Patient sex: M
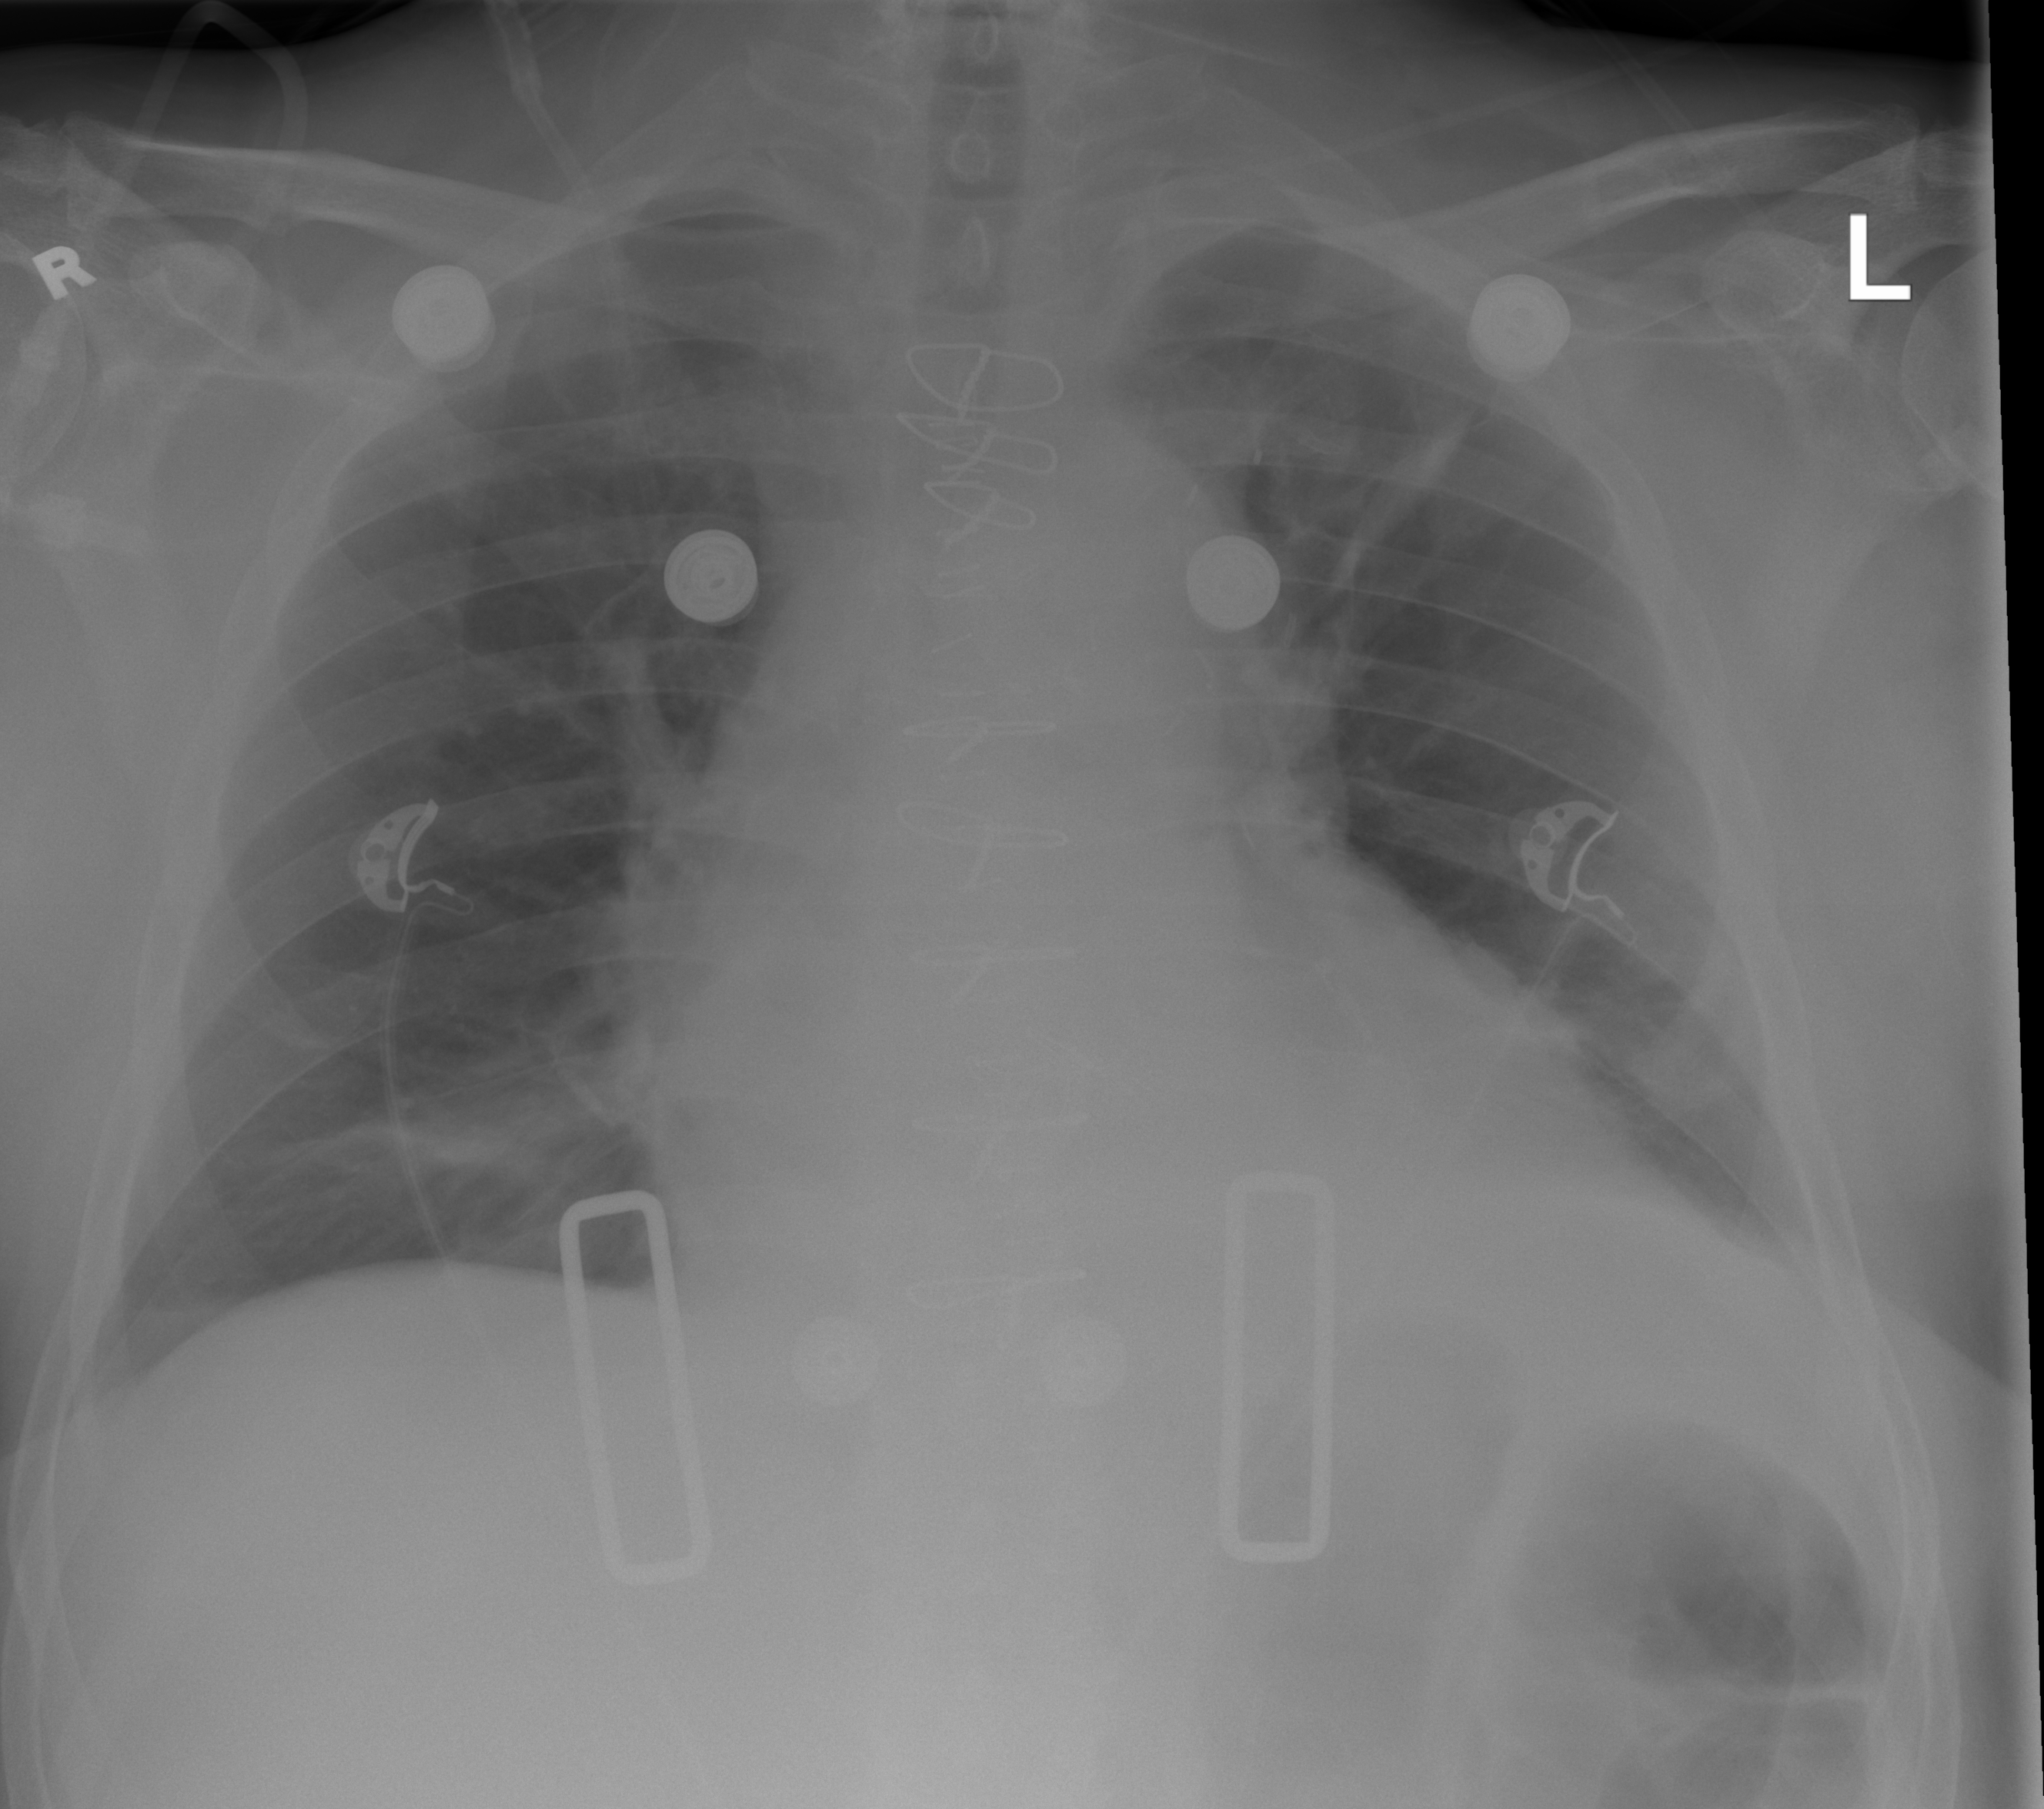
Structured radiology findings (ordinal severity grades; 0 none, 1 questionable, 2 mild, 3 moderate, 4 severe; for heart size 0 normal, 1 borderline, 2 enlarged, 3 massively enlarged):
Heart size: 2
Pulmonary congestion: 0
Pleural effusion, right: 0
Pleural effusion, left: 0
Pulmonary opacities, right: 0
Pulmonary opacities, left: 0
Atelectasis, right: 2
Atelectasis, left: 2